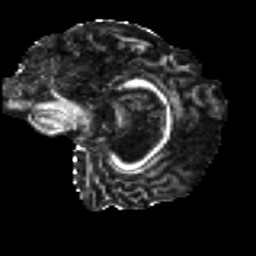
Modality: FA
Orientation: sagittal
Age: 23
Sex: female
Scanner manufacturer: ge
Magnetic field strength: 3 T
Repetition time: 7.8 s
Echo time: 0.0612 s